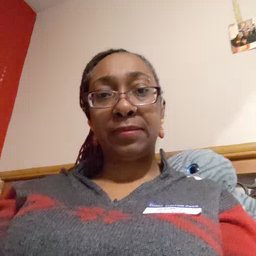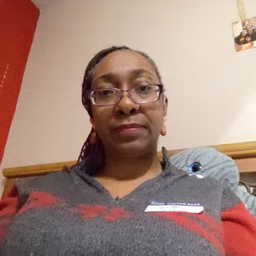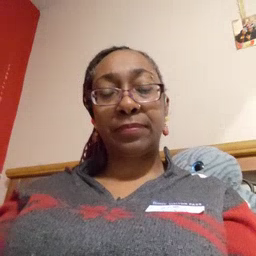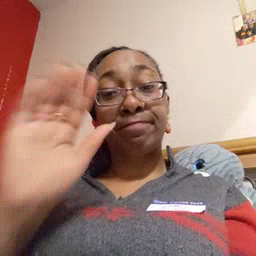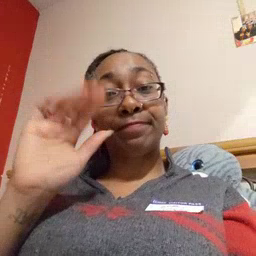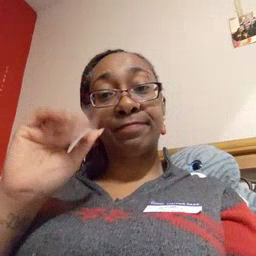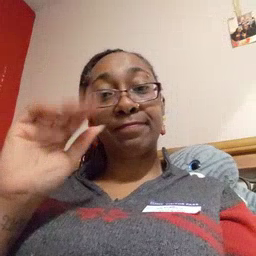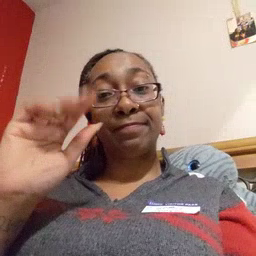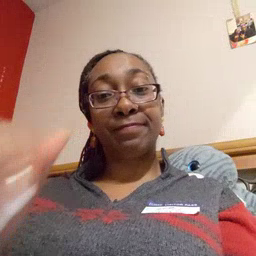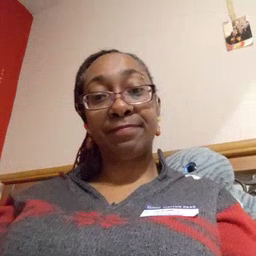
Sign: bye